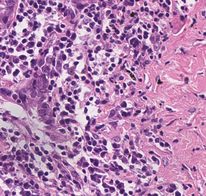
Tumor epithelial tissue: yes
Tumor-associated stroma tissue: yes
Normal tissue: no